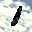
Label: 1